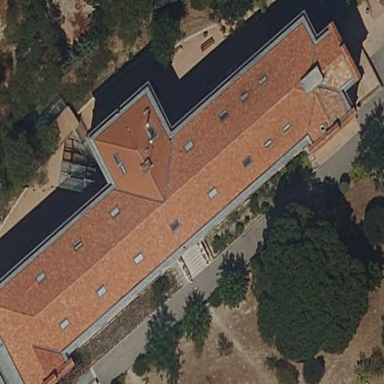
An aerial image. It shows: Hospital building.